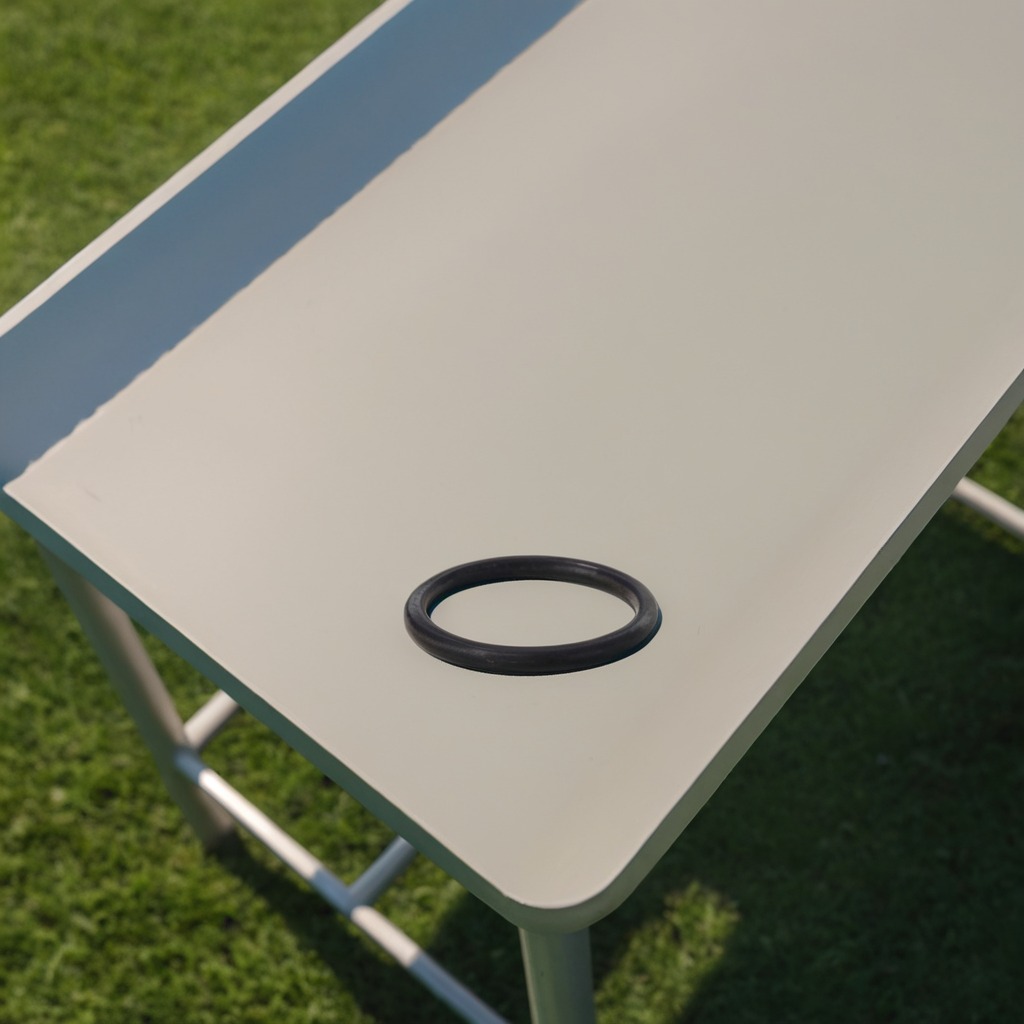
A rubber O-ring is lying on a clean utility table in a temporary outdoor tool station afternoon light present textured surface